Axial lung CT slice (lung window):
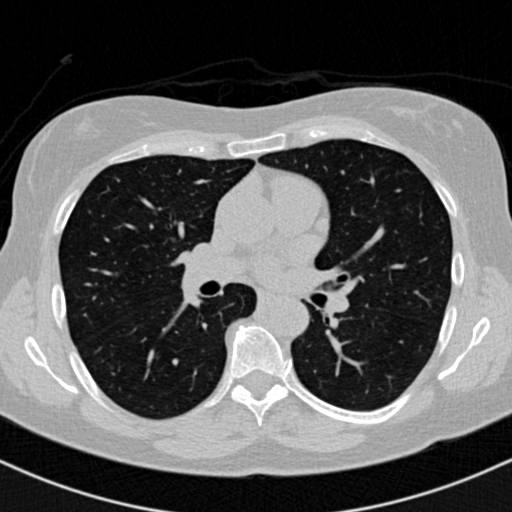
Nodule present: no